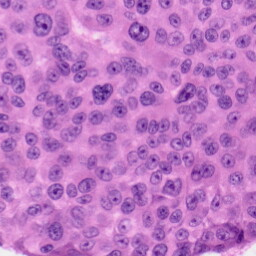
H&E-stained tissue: Skin